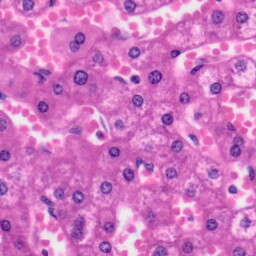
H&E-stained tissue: Liver